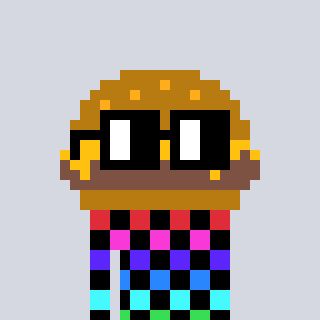
a pixel art character with square black glasses, a burger-shaped head and a red-colored body on a cool background